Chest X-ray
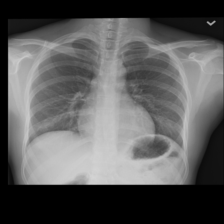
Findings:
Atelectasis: negative
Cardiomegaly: negative
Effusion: negative
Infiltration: negative
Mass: negative
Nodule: negative
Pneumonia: negative
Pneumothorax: negative
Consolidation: negative
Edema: negative
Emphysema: negative
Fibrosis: negative
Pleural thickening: negative
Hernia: negative